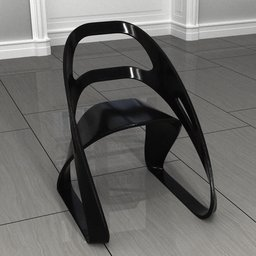
Label: furniture